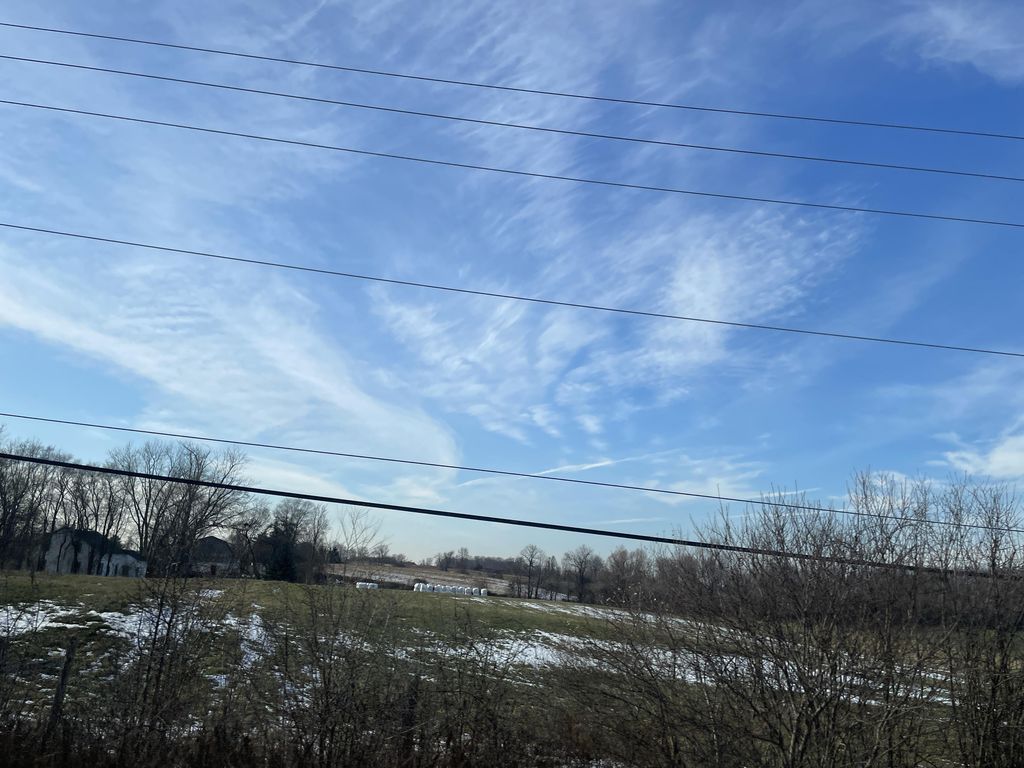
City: kitchener-waterloo